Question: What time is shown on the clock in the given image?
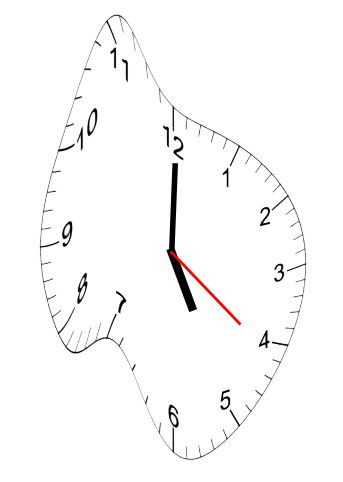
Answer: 05:00:21